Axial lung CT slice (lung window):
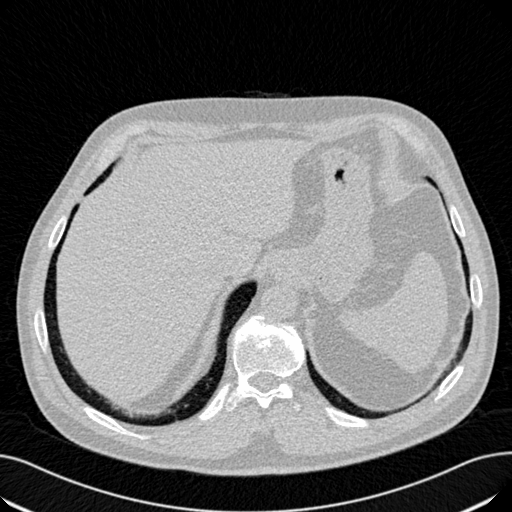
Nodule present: no